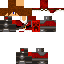
A female human skin with dark skin, wearing brown long hair dressed in a red hoodie and red pants, featuring a closed mouth.